Question: I have worked on this for a few days now.
This snippet finds the correct row(s) from the database. It works fine. However, when the Button is clicked, I only want for the comment it is next to targeted, not all the comments on that page. It's hard to explain.. Let me show you image.
What I am doing currently is selecting the database rows and outputting them for debugging, instead of removing them

'$db' is 'mysqli' connection to the database
Snippet of the while loop:
I want to do the following with this in the end:
- -
This may sound like a noob question, but please help me.
Many thanks!
Just can't wrap my head around this, made like 6 pages single-handed and now I am stuck in a thing this for a d**n week and i still can't get it right.
Latest snippet (Still doing it, What the hell!?!)
'''
$query = $db->query("SELECT * FROM comments WHERE post_id='$id'");
while($row = $query->fetch_object()){
echo "<h5>".$row->name."</h5>","<br>";
$strip_comment = strip_tags($row->comment);
$delComment = $row->comment_id;
$strip_comment_shlashes = stripslashes($strip_comment);
echo "<blockquote>".$strip_comment_shlashes,"<br><br></blockquote>";
//button stuff
if($is_admin){
$query1 = $db->prepare("SELECT comment_id FROM comments WHERE comment_id = '$delComment'");
$query1->execute();
$query1->bind_result($commId);
while($row2 = $query1->fetch()):
?>
<form action="<?php echo $_SERVER['PHP_SELF']."?id=$id"?>" method="post">
<input type="submit" class="closeButton" name="deleteComment" value="<?php echo $commId; ?>" />
</form>
<?php
if(isset($_POST['deleteComment'])&& $is_admin){
if($is_admin && $commId){
echo "Comment ID <b>$commId</b> Removed";
}
}
endwhile;
}
'''
'''
$delComment_2 = $_POST['deleteComment'];
$query2 = $db->prepare("SELECT * FROM comments WHERE comment_id='$delComment_2'");
$query2->execute();
'''
Edit 2: (31/10)
Please, Could someone fix this snippet and post it? I don't usually ask for working snippets, but this one is driving me crazy. I just am too noob to understand how this goes. Thanks.
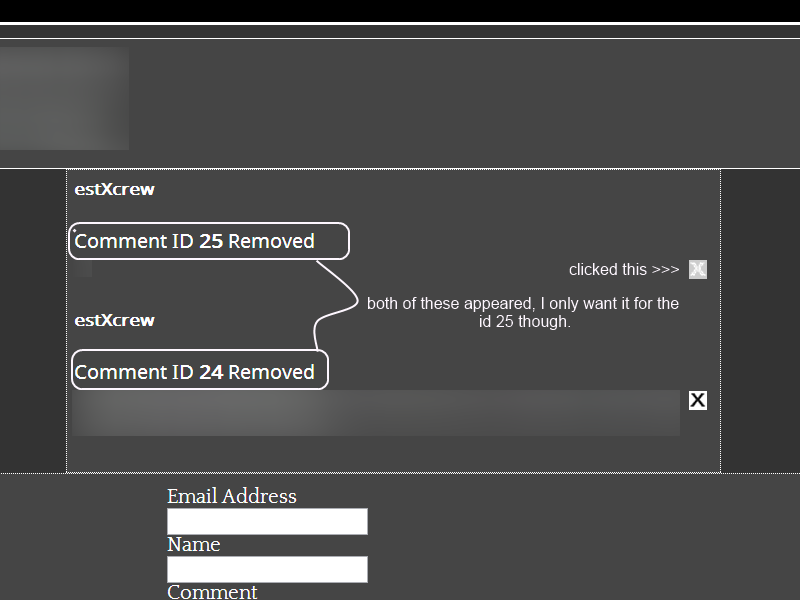
Answer: Change the input to this:
'''
<input type="submit" class="closeButton" name="deleteComment" value="$comment_id_here" />
'''
And then just use the comment id to delete a specific one from the database. (check '$_POST['deleteComment']')
Of course, there are numerous other ways to do this - but the point is the same: you need to pass the comment id () from your page to the query string. Whatever way you use to accomplish that is up to you, I just gave you an example.